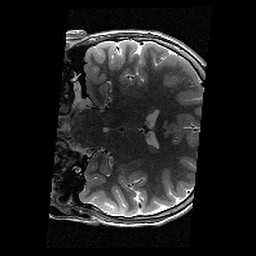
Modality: T2w
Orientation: coronal
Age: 11
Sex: male
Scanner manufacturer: siemens
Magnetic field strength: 3 T
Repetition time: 9.23 s
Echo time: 0.067 s